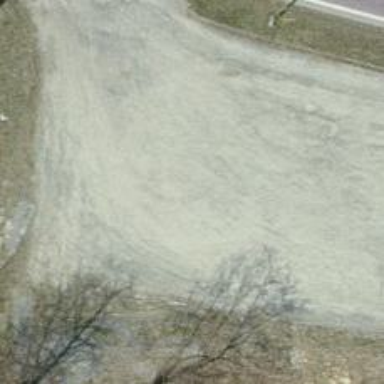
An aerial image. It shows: Compacted parking aisle designated as service road.